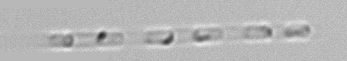
Label: Skeletonema